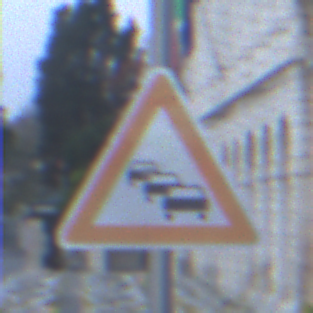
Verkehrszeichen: Stau
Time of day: Dawn
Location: Outdoor (Urban)
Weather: Clear
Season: NotSpecified
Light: Natural